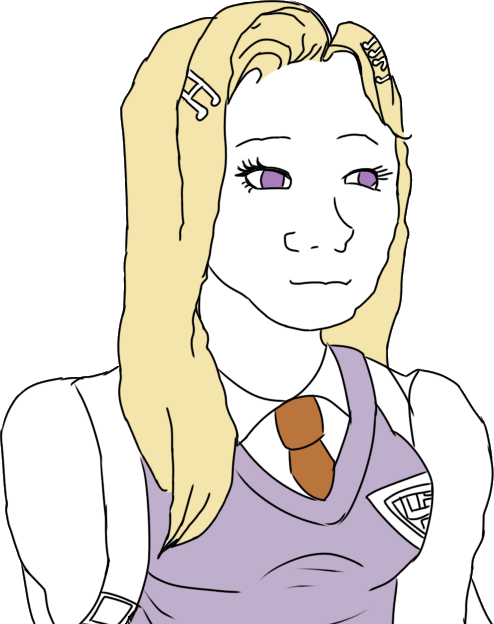
Label: 5_Trad_Wife